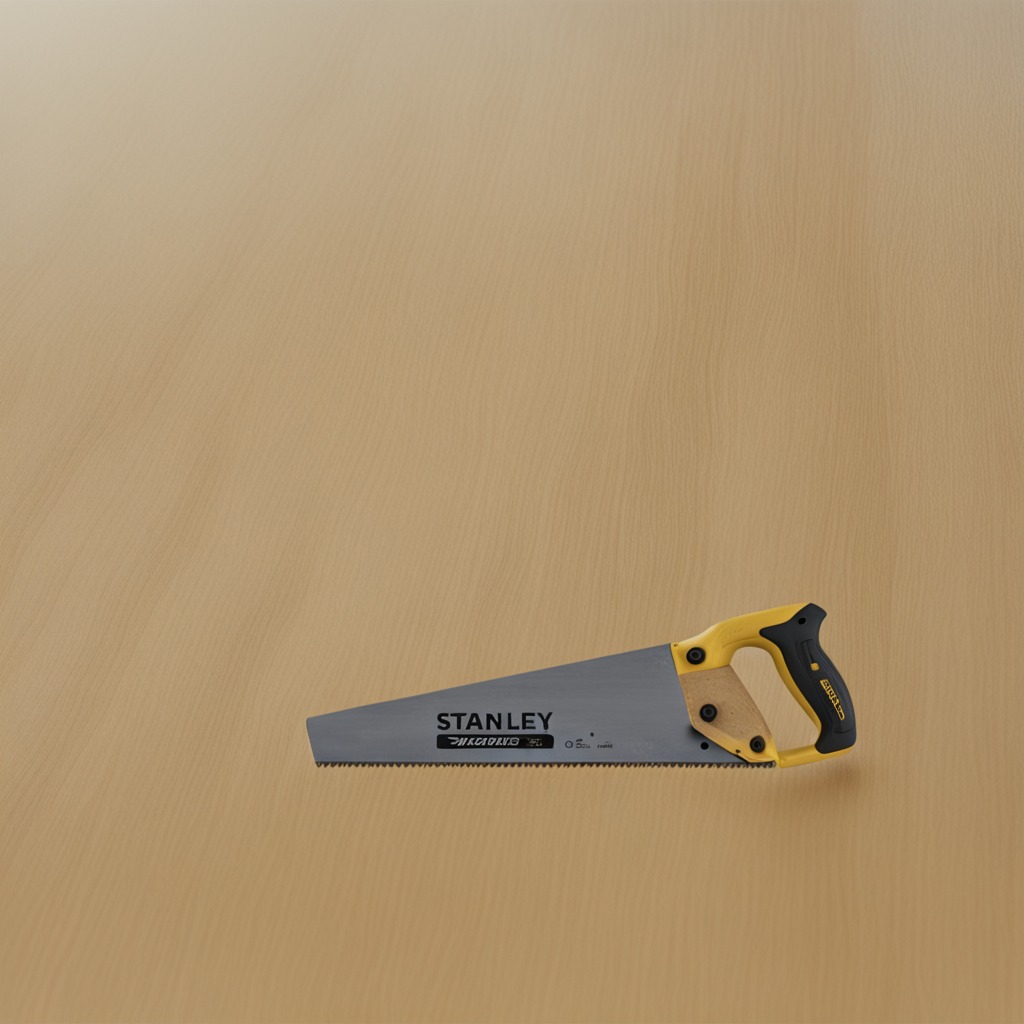
A handheld metal saw is lying on a plywood surface in a paint workshop lit by afternoon window light.